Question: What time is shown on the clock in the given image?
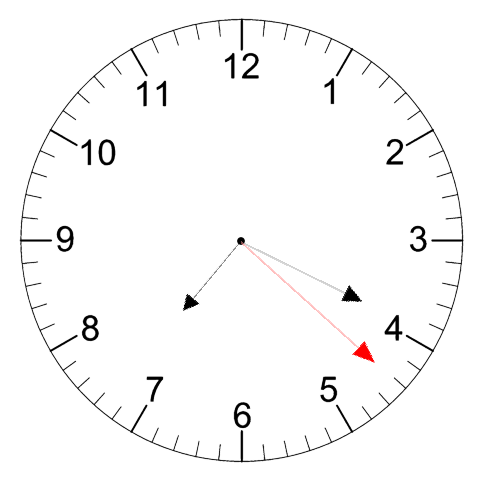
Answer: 07:19:22